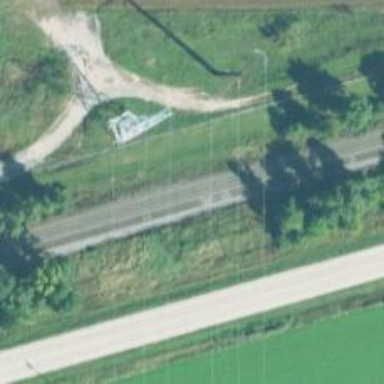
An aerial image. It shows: Railway siding with rails.